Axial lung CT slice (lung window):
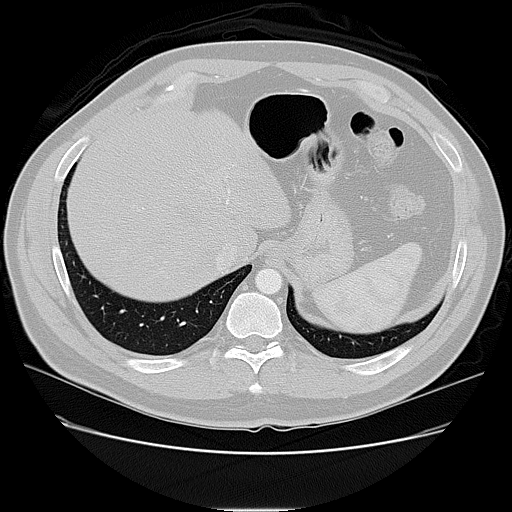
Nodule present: no